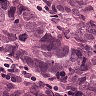
Metastatic tissue present: yes